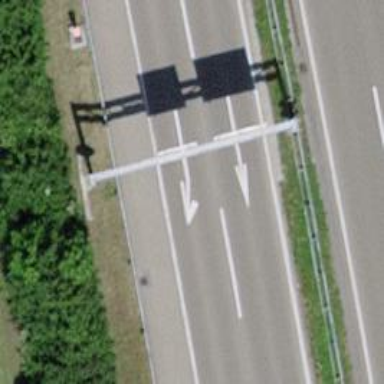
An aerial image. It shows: Asphalt motorway.